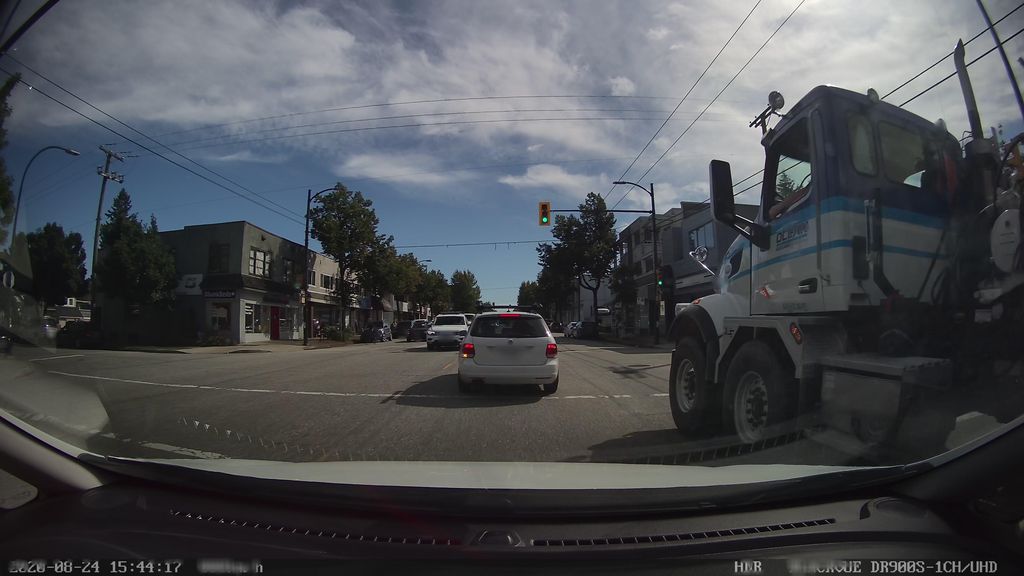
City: vancouver